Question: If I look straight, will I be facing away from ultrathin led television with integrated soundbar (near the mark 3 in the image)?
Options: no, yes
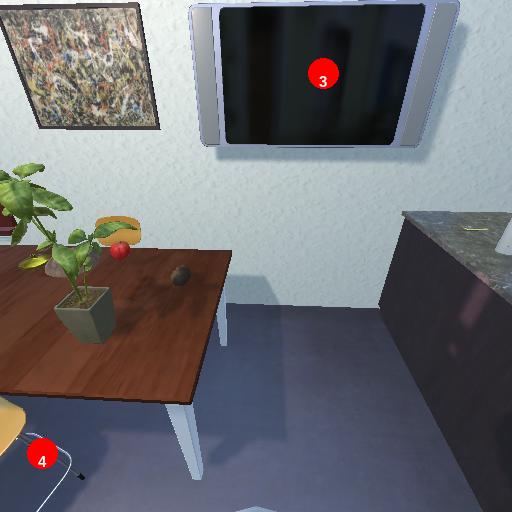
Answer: no